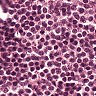
Metastatic tissue present: no